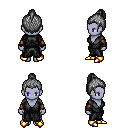
a pixel art fantasy rpg character, female body template, dark elf, purple skin, gray robe, metal pants, gray short topknot hairstyle, cloth bracers, gold boots, four views (front, back, left, right), 2x2 character sprite sheet, small pixel art, hard edges, no anti-aliasing